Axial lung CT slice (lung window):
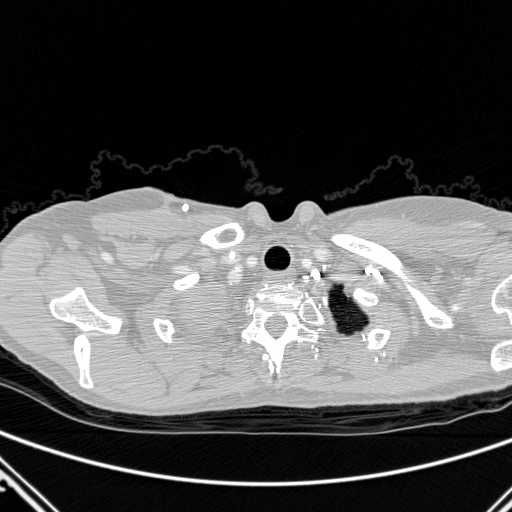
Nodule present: no